Field crop: maize
Growth stage: 1
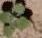
Species: chenopodium